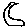
Label: moon